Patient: sex M, age 46
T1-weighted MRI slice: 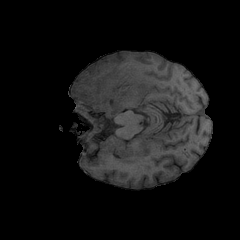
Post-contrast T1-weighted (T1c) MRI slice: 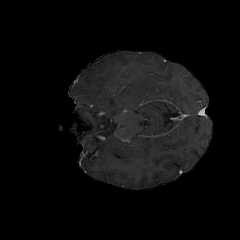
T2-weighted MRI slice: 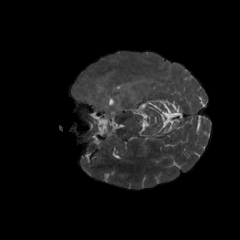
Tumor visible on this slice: yes
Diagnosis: Glioblastoma, IDH-wildtype
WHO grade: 4